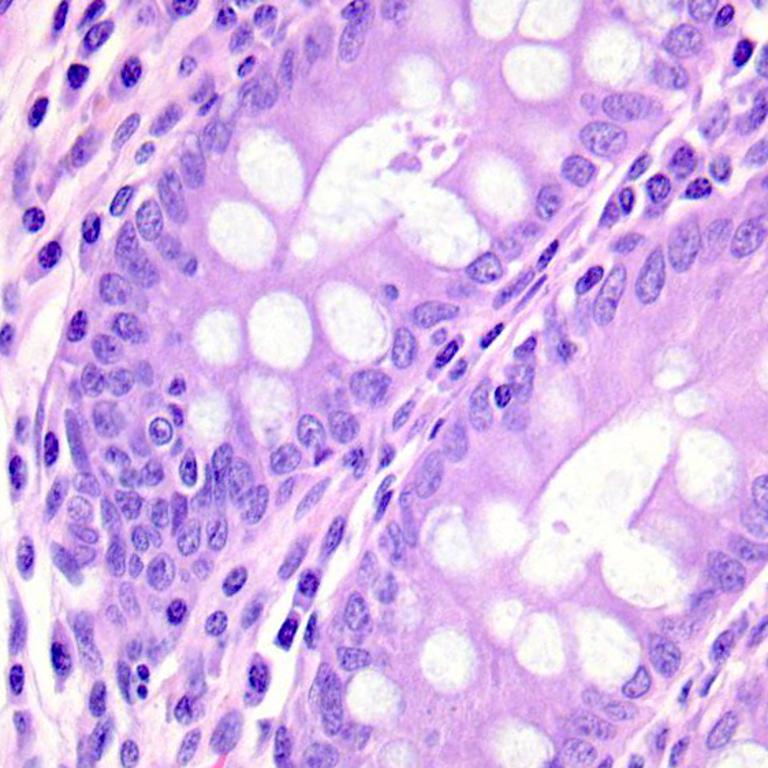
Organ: colon
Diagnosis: benign